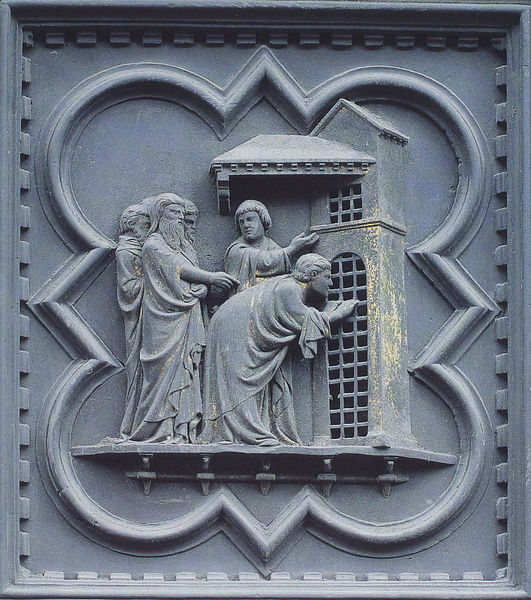
Titel: Südportal
Künstler: Andrea Pisano
Standort: Florenz, Baptisterium (EU - I - Toskana)
Schlagwörter: umhang, menschen, ausschnitt, fenster, männer, tür, dach, gebäude, ornament, bart, bärte, arm, falten, rahmen, stein, schauen, gitter, kirche, haare, gewänder, personen, gotik, renaissance, turm, relief, metall, bronze, faltenwurf, podest, foto, ranke, portal, gefängnis, toga, baldachin, umhänge, heilige